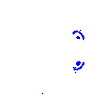
Particle: electron